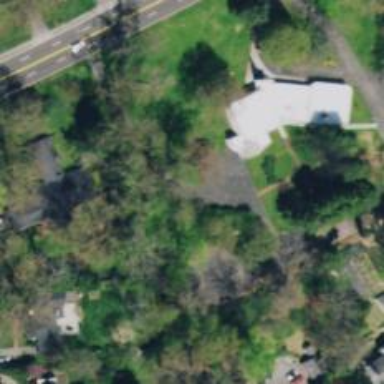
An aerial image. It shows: Driveway.